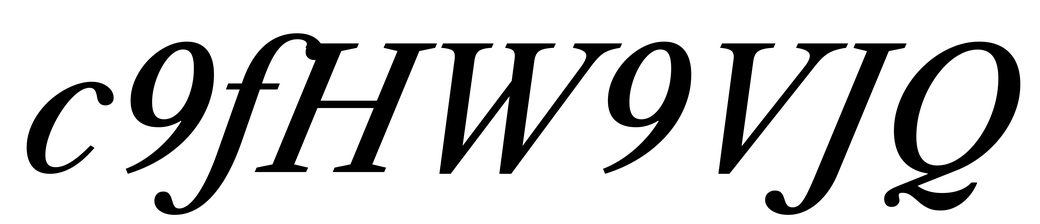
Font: LibreCaslonText-Italic_Medium_Italic